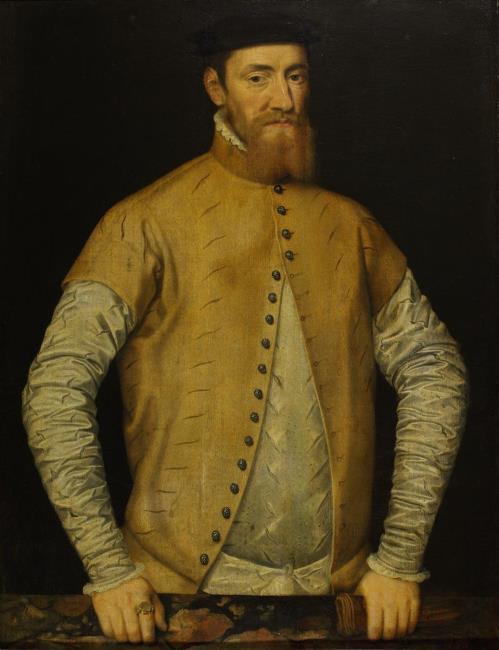
Title: Portrait of a man, possibly Sir John Gresham the elder (c. 1495-1556)
Artist: Antonio Moro
Earliest date: 1550
Latest date: 1550
Genre: painting
Iconography: Gloves
Keywords: man's portrait, three-quarter length, head to the right, body facing right, standing (position), facing front, glove/gloves in hand, split beard, beret, small ruff, notched tight jacket, finger ring, behind a balustrade